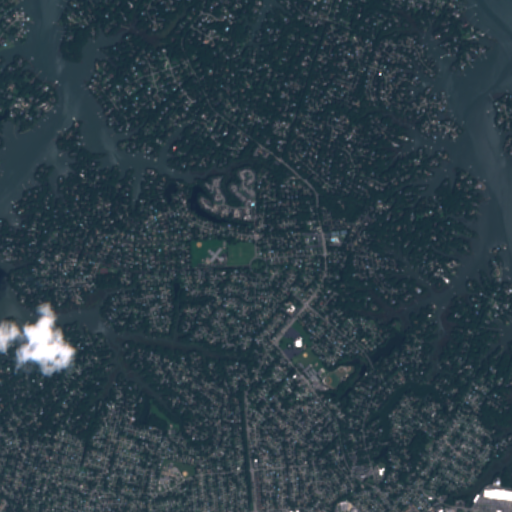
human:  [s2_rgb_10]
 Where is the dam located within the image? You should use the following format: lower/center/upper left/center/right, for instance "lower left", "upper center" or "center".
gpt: The dam is located in the center of the image.
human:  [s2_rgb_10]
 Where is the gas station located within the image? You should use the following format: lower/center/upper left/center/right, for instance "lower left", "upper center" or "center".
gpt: The gas station is located in the lower right of the image.
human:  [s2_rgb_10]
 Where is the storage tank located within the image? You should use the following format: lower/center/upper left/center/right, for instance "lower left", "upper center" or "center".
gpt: The storage tank is located in the lower right of the image.
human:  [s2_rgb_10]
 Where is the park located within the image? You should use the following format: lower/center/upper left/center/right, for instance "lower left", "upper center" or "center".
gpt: There is no park in the image.